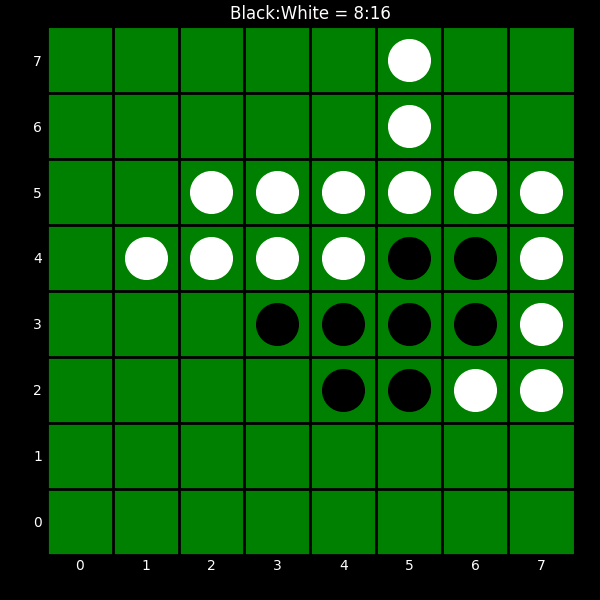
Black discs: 8
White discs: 16